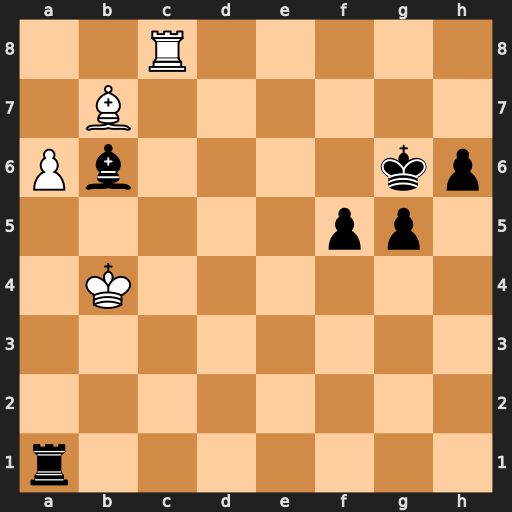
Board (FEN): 2R5/1B6/Pb4kp/5pp1/1K6/8/8/r7
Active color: w
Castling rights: -
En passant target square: -
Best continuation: Rc6+ Kg7 Rxb6